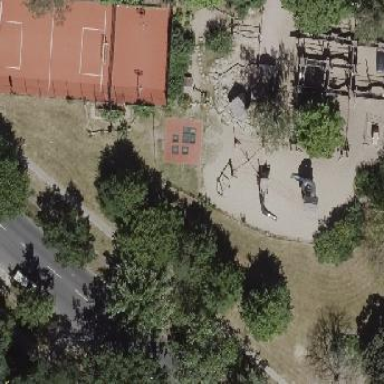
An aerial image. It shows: Playground area for leisure land.